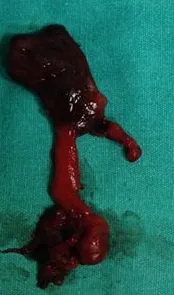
Intraoperative macroscopic appearance of left upper and lower parathyroid glands.
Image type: medical_photograph (other_medical_photograph)